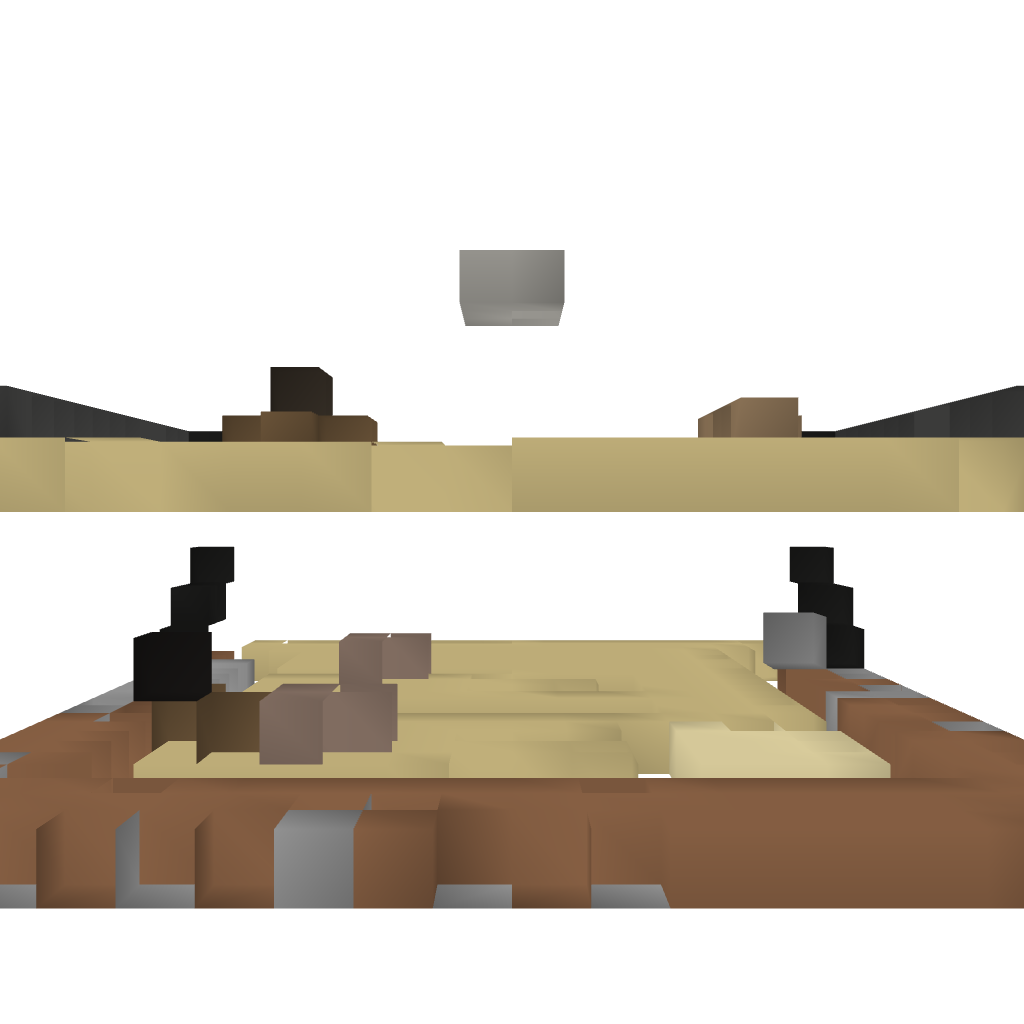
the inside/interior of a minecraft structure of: S-Shaped House - Furnished